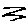
Label: zigzag